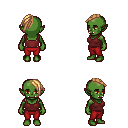
a pixel art fantasy rpg character, female body template, orc, green skin, maroon pirate shirt, red pants, light blonde long mohawk hairstyle, four views (front, back, left, right), 2x2 character sprite sheet, small pixel art, hard edges, no anti-aliasing